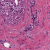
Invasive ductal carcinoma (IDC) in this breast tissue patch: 0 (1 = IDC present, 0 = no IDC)